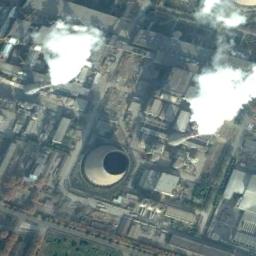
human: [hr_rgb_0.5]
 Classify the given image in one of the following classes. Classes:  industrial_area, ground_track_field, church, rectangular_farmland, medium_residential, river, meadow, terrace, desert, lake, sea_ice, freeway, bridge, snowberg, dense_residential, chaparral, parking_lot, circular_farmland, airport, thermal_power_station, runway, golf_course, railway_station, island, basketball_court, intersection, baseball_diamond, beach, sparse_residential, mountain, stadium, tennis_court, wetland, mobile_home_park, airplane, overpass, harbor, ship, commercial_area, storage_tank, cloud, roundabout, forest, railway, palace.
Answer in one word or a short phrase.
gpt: thermal_power_station